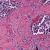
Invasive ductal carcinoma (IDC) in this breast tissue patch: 0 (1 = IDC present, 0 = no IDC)